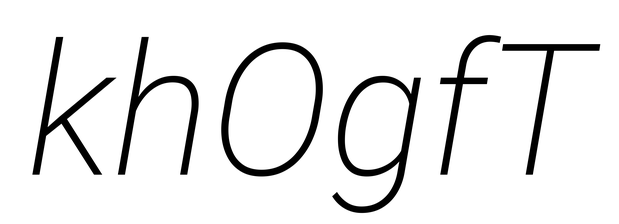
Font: Roboto-Italic_ExtraLight_Italic